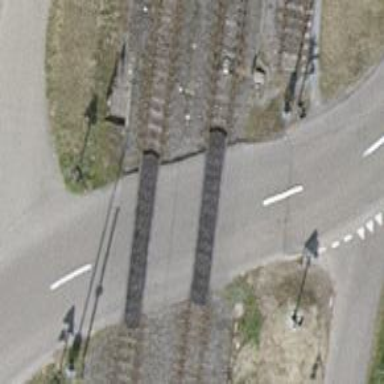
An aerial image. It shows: Level crossing with full barriers and lights.